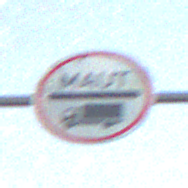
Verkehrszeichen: Mautpflicht
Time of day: Night
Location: Outdoor (Nature)
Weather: Clear
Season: NotSpecified
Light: Natural